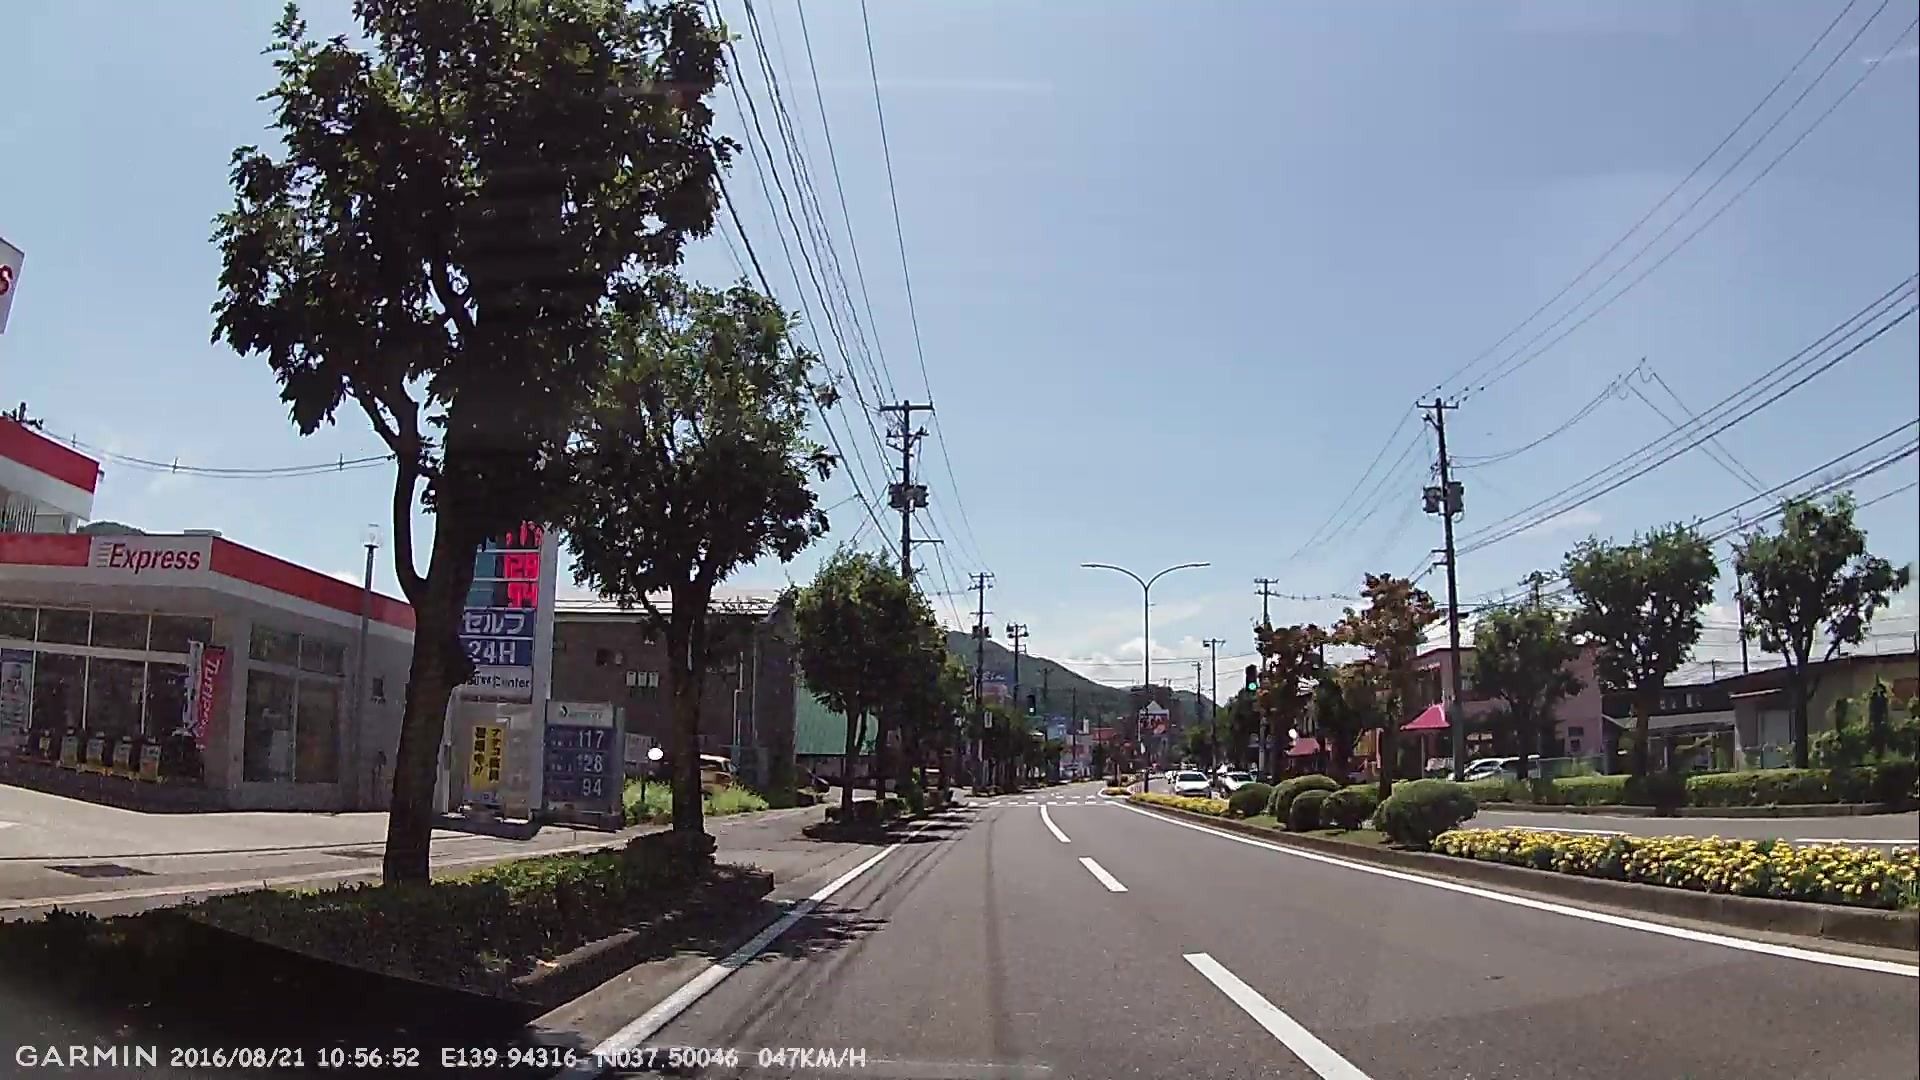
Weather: clear
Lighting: day
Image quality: good
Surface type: driving surface
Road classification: primary
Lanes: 2.0
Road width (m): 3.3
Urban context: urban centre
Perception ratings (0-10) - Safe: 4.42, Lively: 9, Beautiful: 4.5, Boring: 2.11, Depressing: 3.52, Wealthy: 4.75